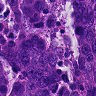
Metastatic tissue present: yes